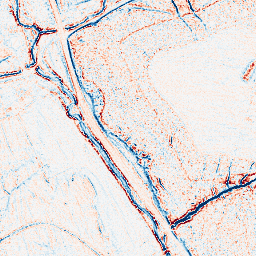
Category: edge_preserving
Decomposition family: anisotropic_diffusion
Decomposition parameters: iterations: 5
kappa: 10
gamma: 0.1
Upsampling method: bilinear
Upsampling parameters: scale: 4
Upsampling scale: 4